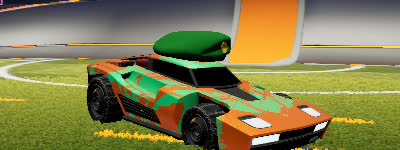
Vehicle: breakout